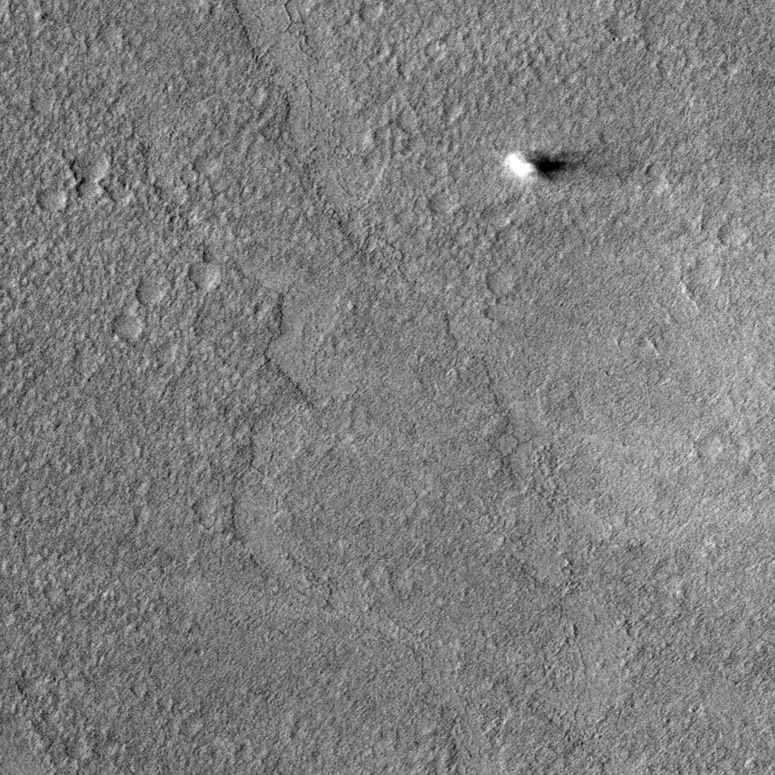
Label: dustdevil